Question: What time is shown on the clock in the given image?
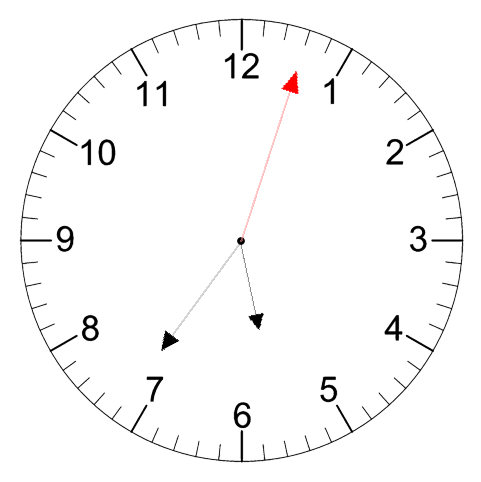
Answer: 05:36:03